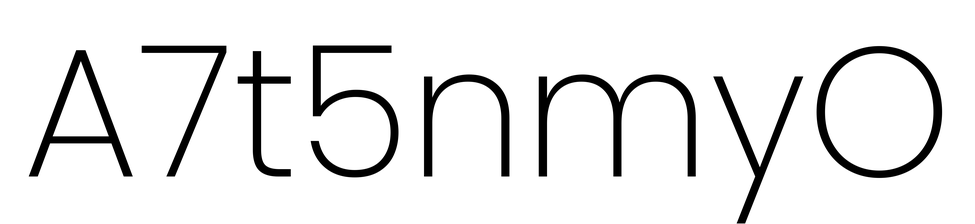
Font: Poppins-ExtraLight